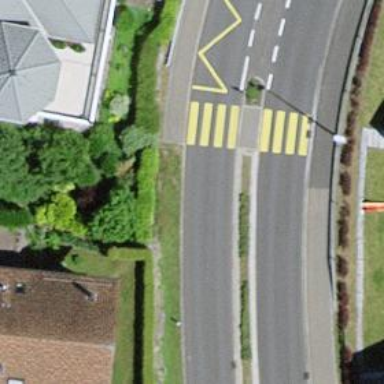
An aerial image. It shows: Uncontrolled zebra crossing with pedestrian island.